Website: lowes
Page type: payment
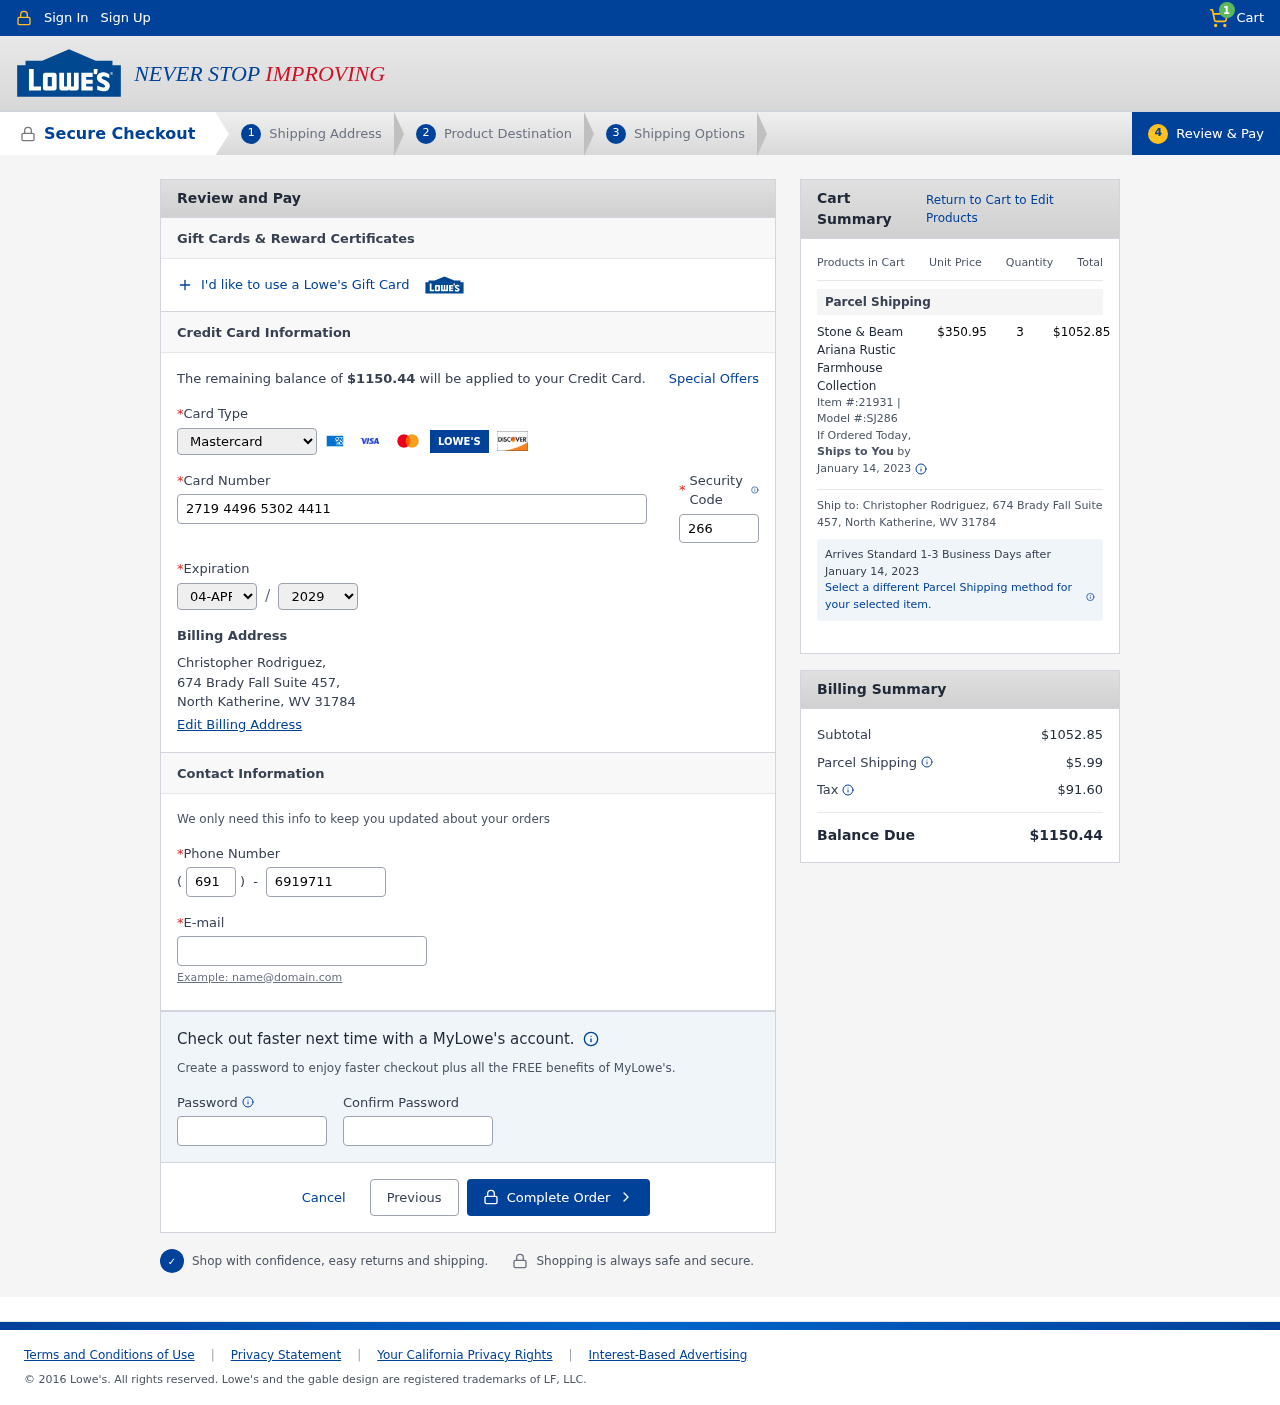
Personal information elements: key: PII_CARD_CVV
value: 266
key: PII_CARD_EXPIRY_MONTH
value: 04
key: PII_CARD_EXPIRY_YEAR
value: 29
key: PII_CARD_NUMBER
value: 2719 4496 5302 4411
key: PII_CARD_TYPE
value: Mastercard
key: PII_CITY_STATE_ZIP
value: North Katherine, WV 31784
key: PII_EMAIL
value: crodriguez@hotmail.com
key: PII_FULLNAME
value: Christopher Rodriguez,
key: PII_PHONE
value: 6919711752
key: PII_PHONE_AREA
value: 691
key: PII_STREET
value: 674 Brady Fall Suite 457
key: PII_STREET
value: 674 Brady Fall Suite 457,
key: PII_FULLNAME2
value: Christopher Rodriguez
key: PII_CITY
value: North Katherine
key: PII_STATE_ABBR
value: WV
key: PII_POSTCODE
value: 31784
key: PII_POSTCODE_FULL
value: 31784
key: PII_CITY_STATE
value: North Katherine, WV
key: PII_POSTCODE_NUMERIC
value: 31784
Product elements: key: PRODUCT1_NAME
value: Stone & Beam Ariana Rustic Farmhouse Collection
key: PRODUCT1_PRICE
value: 350.95
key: PRODUCT1_QUANTITY
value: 3
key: PRODUCT1_ITEM
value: Item #:21931
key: PRODUCT1_MODEL
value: Model #:SJ286
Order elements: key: ORDER_NUM_ITEMS
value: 1
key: ORDER_TOTAL
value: $1150.44
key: ORDER_SHIPPING_DATE
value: January 14, 2023
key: ORDER_SUBTOTAL
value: $1052.85
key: ORDER_SHIPPING_DATE2
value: January 14, 2023
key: ORDER_SHIPPING_COST
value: $5.99
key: ORDER_TAX
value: $91.60